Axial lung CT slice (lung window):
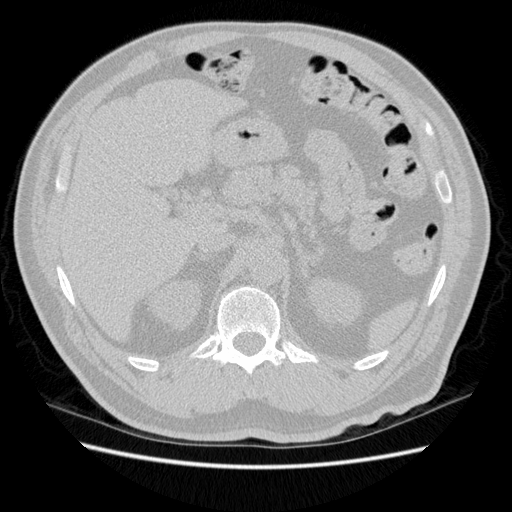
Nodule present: no